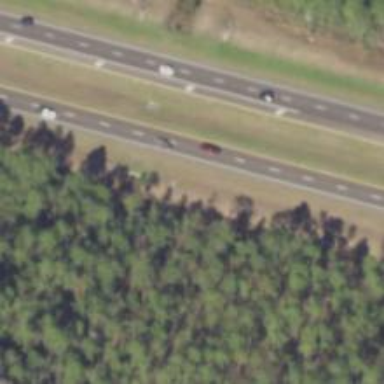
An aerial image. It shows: Asphalt trunk highway.